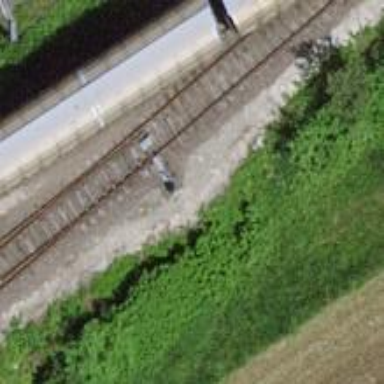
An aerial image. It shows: Single railway track with electrified contact line. It is spur track.